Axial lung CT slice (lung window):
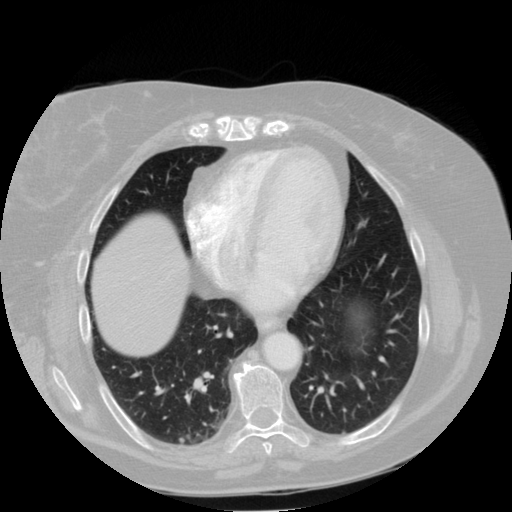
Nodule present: yes
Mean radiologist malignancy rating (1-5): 2